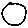
Label: circle